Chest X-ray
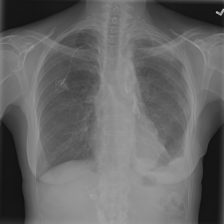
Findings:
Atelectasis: negative
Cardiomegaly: negative
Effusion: negative
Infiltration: negative
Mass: positive
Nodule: negative
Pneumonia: negative
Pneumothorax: negative
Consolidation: negative
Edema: negative
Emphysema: negative
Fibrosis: negative
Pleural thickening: positive
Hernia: negative